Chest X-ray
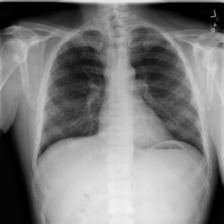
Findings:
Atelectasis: negative
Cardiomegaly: negative
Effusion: negative
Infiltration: positive
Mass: negative
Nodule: negative
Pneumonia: negative
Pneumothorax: negative
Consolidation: negative
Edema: negative
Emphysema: negative
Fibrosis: negative
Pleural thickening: negative
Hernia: negative